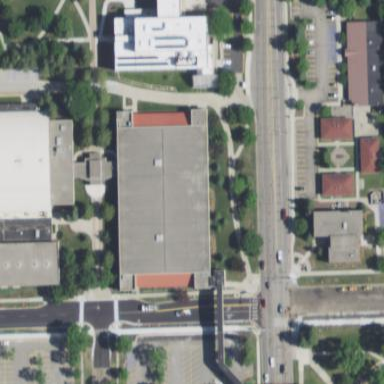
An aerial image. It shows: College building.